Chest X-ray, AP view. Patient: 62 years old, sex M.
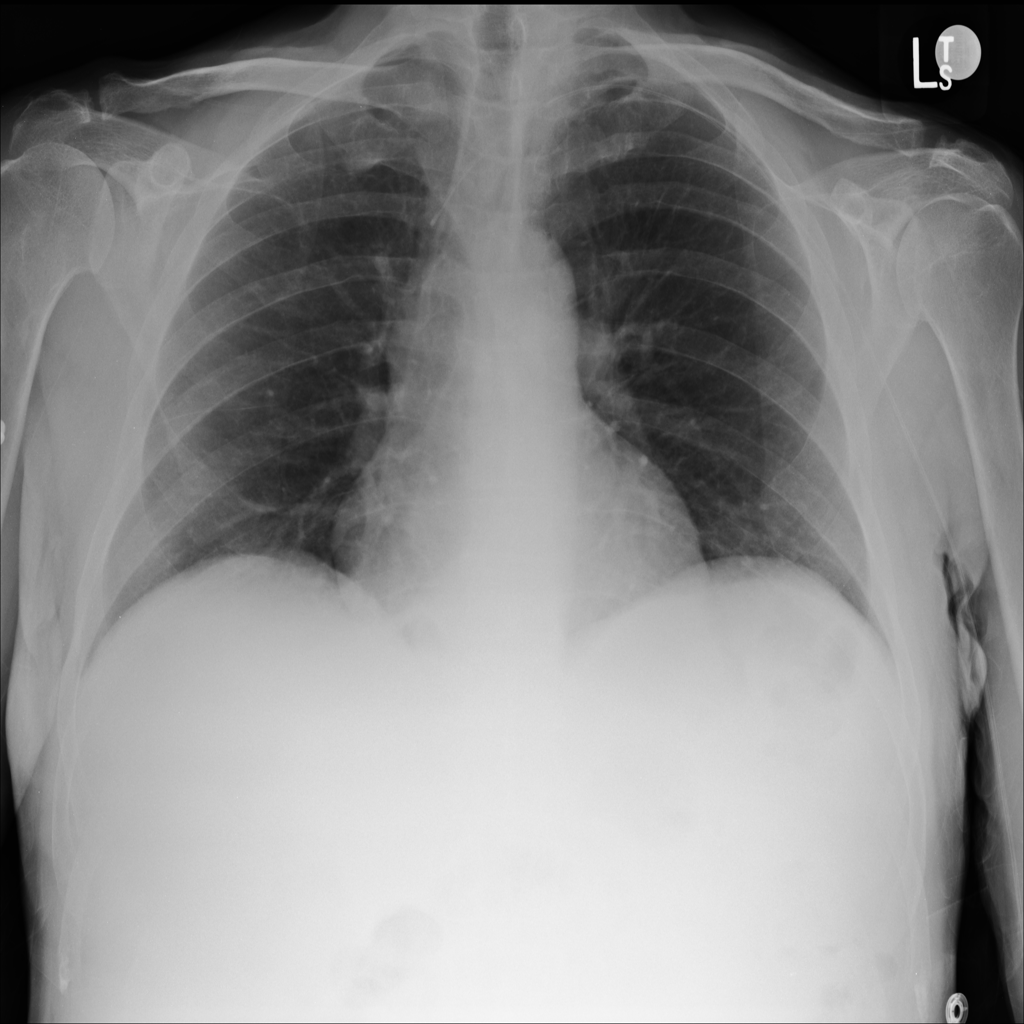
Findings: No Finding